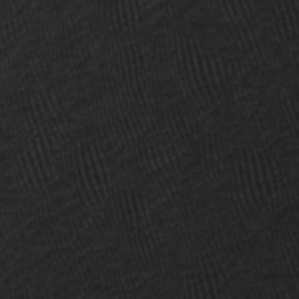
Label: frost